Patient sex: M
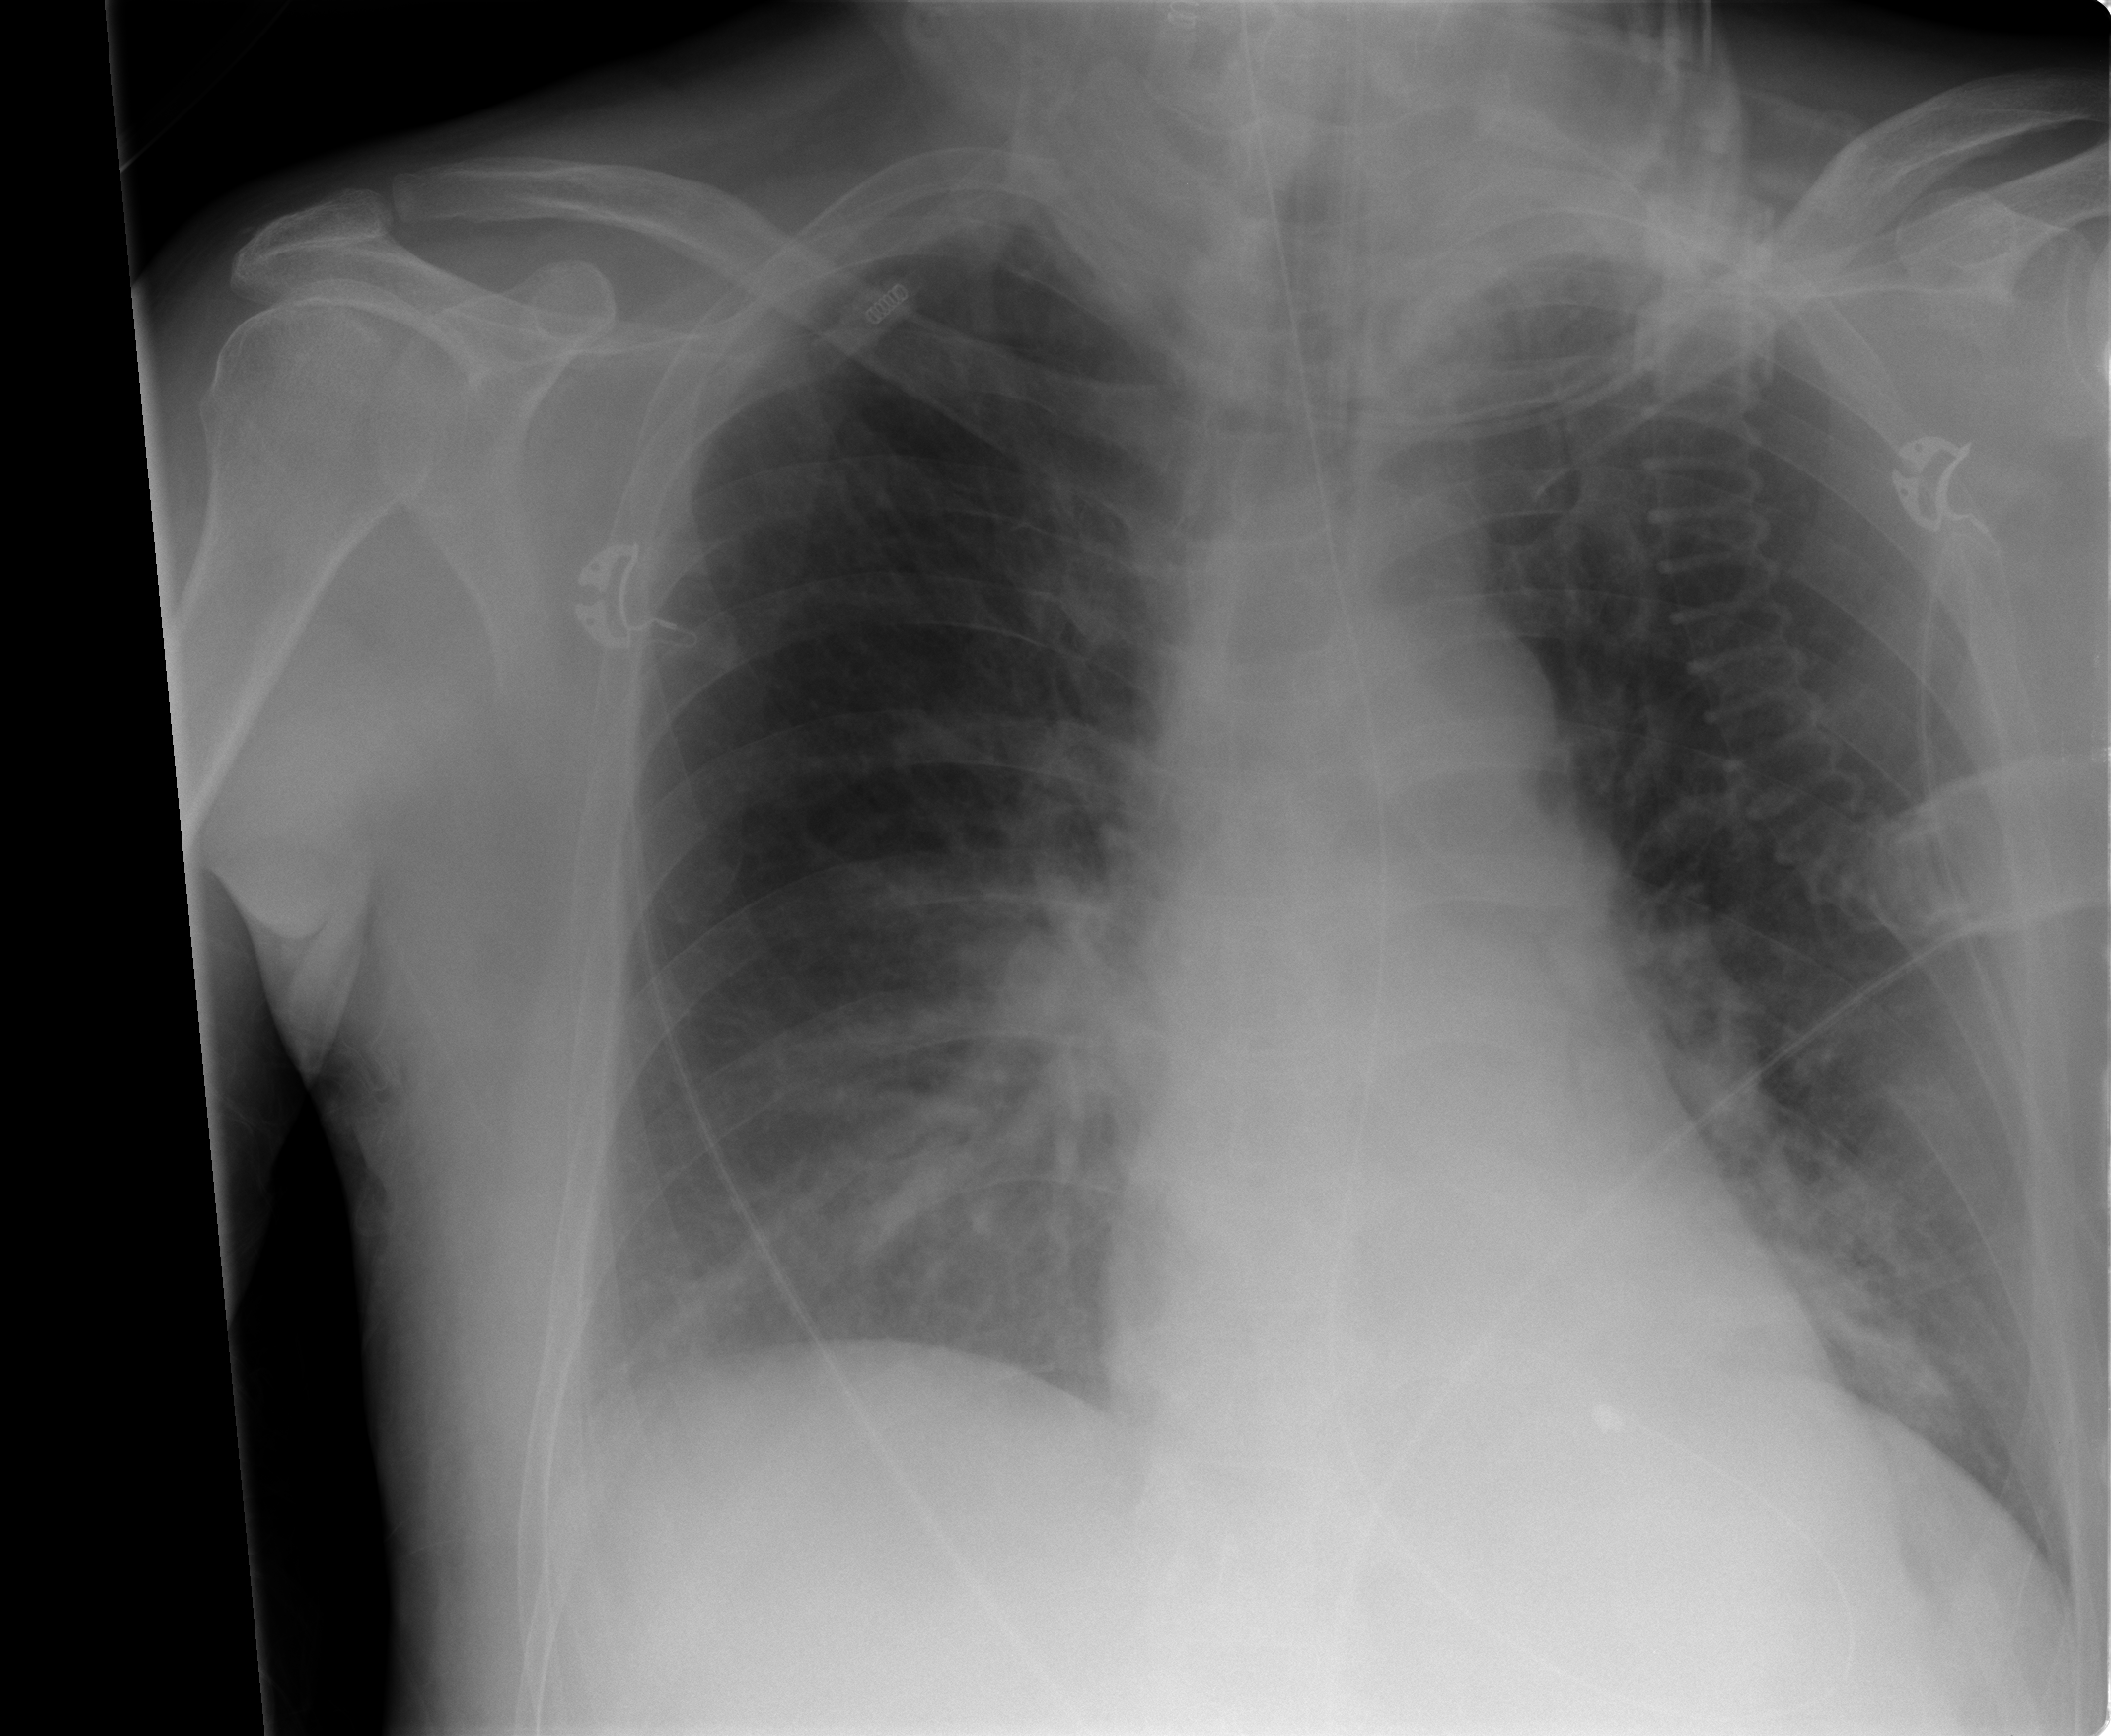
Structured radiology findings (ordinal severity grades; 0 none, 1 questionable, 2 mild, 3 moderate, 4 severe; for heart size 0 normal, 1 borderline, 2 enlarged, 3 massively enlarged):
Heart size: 0
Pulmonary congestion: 0
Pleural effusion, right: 2
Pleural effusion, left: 0
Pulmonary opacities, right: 2
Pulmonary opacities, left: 2
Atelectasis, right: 2
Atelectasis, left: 2